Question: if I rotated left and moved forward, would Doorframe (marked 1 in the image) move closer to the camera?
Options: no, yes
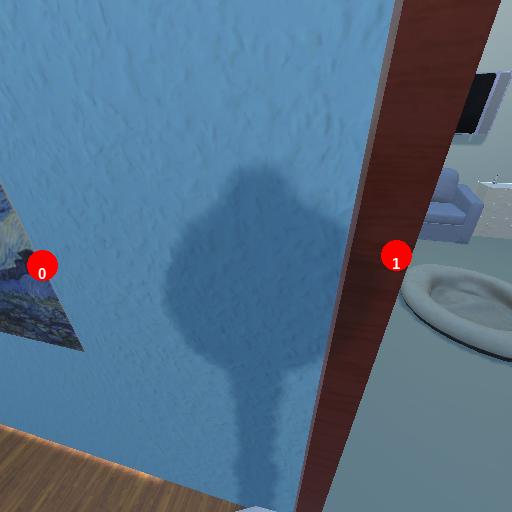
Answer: no